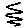
Label: zigzag